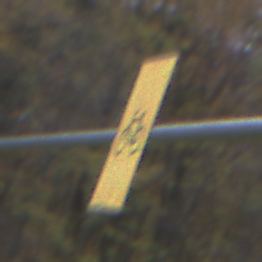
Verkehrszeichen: RadverkehrOhnePfeilsymbol
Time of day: SunriseSunset
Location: Outdoor (Nature)
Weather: PartlyCloudy
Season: Autumn
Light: Natural